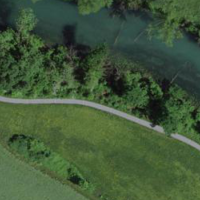
EUNIS habitat code: 52
Species observed at this site:
Prunus spinosa
Filipendula ulmaria